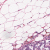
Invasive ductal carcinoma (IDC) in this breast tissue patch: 1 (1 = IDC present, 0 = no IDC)